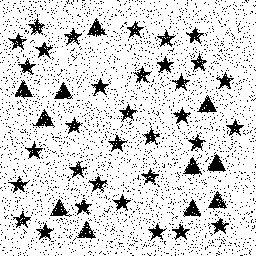
Squares: 0
Triangles: 11
Stars: 33
Total shapes: 44